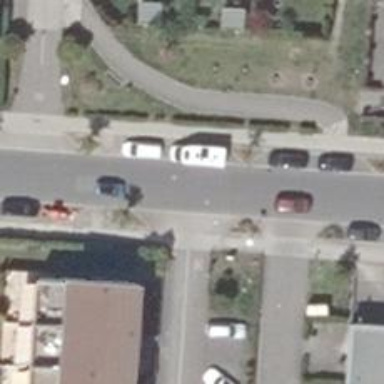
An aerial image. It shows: Residential road with asphalt surface and sidewalks on both sides.